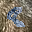
Label: 8